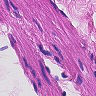
Metastatic tissue present: no